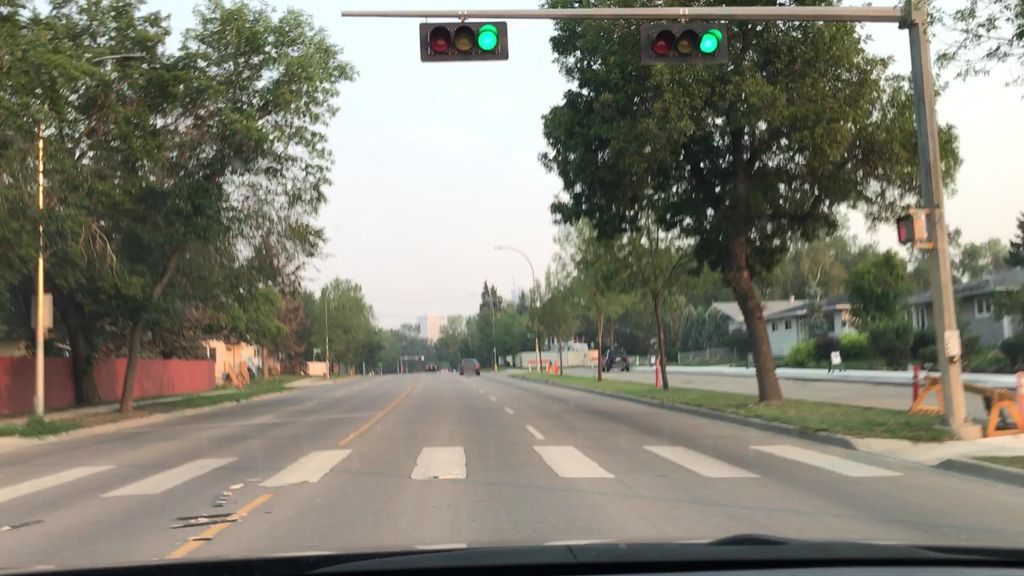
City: edmonton